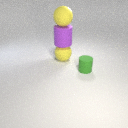
large yellow rubber sphere above large yellow rubber sphere